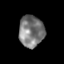
Tissue: skin
Cell type: Epithelial cells
Senescence score: 0.238
Nuclear area (px): 770
Mean DAPI intensity: 122.703